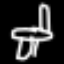
Label: chair